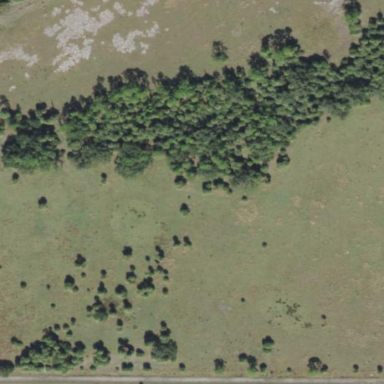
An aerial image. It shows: Beautiful meadow.